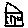
Label: house